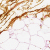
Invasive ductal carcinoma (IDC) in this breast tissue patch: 0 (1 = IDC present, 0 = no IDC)